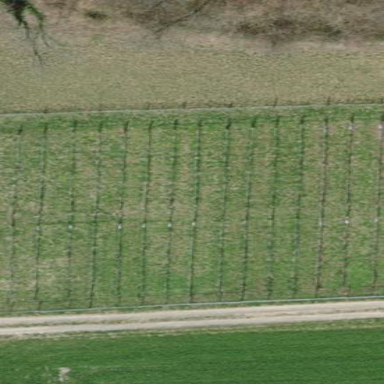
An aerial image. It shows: Beautiful vineyard in the countryside.